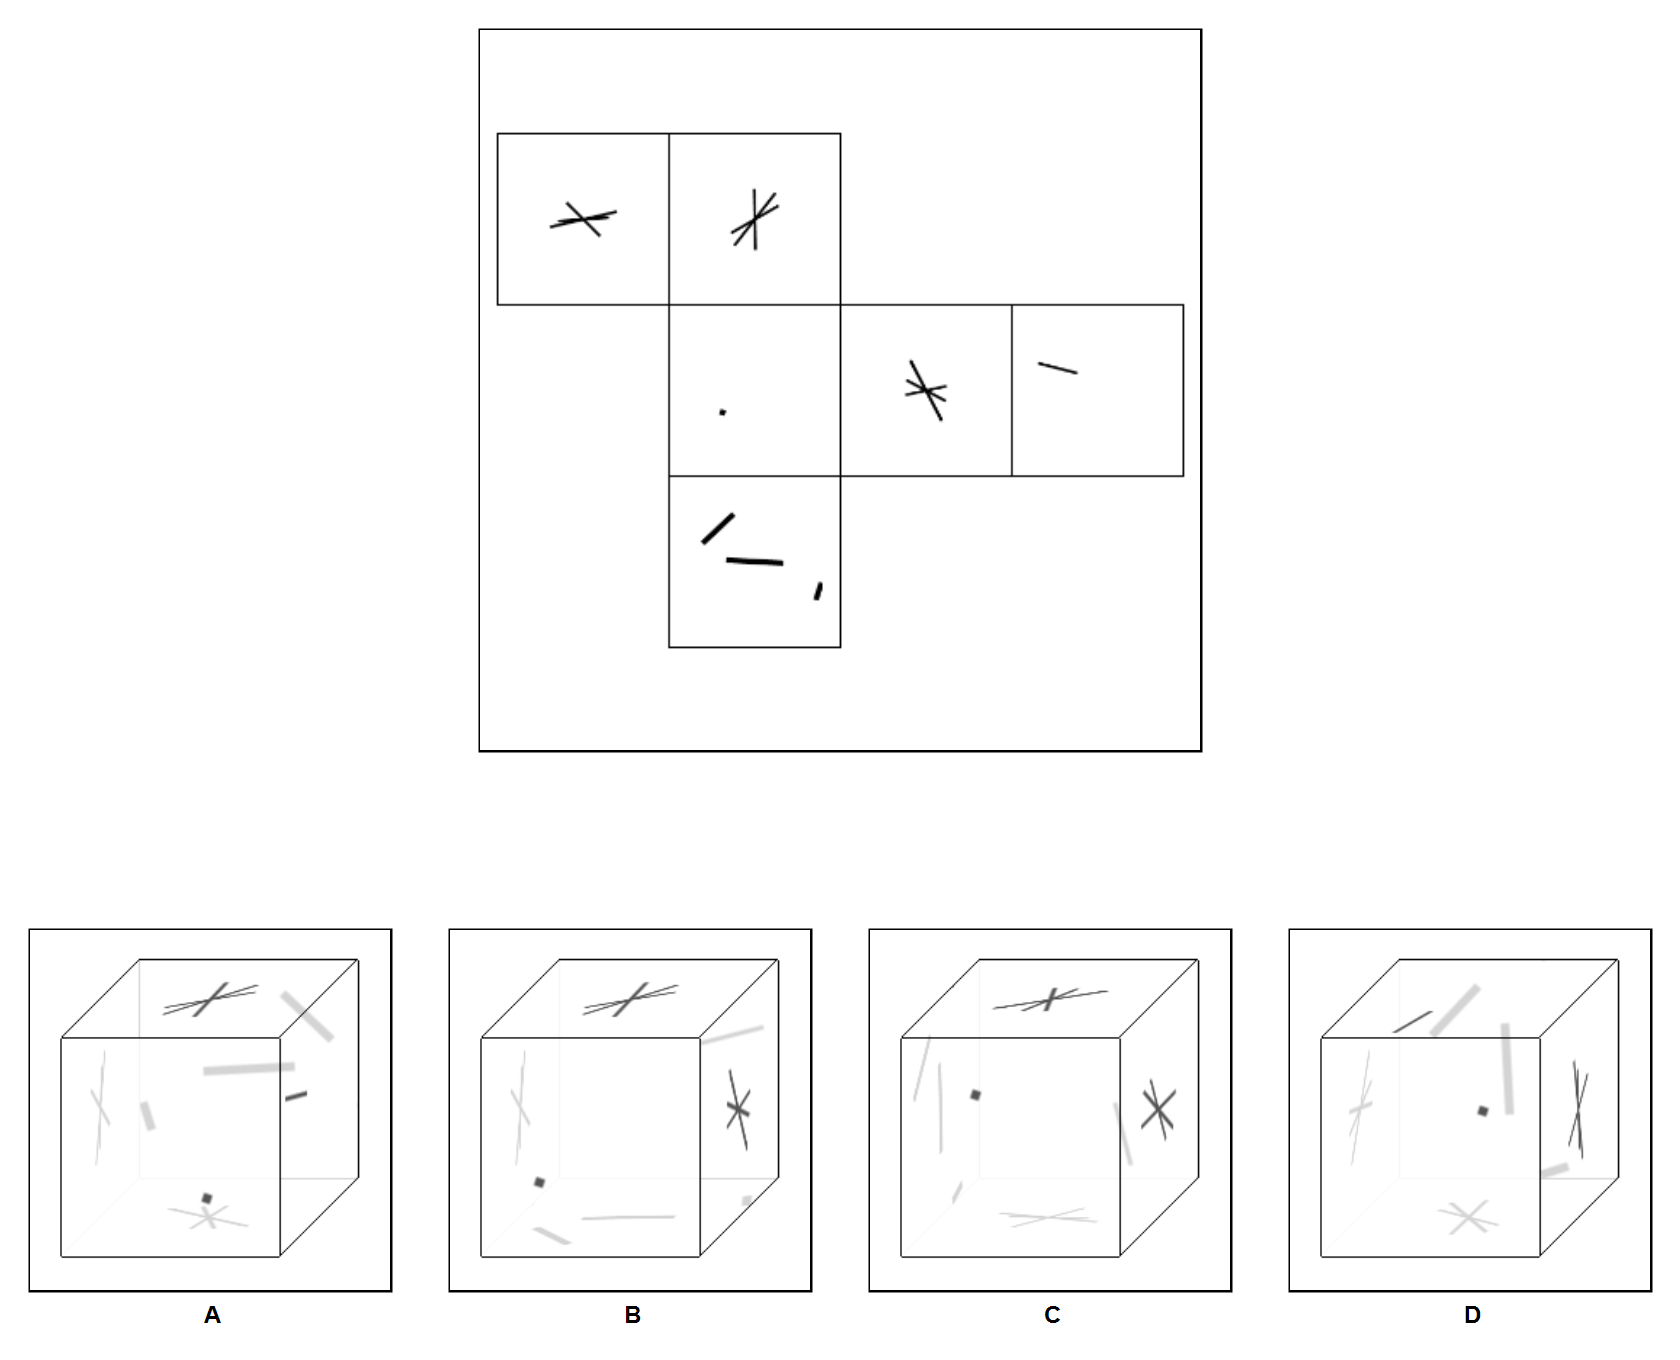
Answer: B